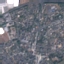
Land use / land cover: Residential